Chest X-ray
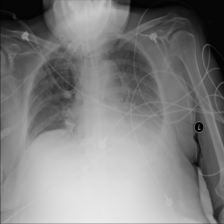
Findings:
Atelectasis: negative
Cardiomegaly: negative
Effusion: positive
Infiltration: negative
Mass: negative
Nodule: negative
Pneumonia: negative
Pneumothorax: negative
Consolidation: negative
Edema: negative
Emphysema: negative
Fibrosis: negative
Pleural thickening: negative
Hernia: negative